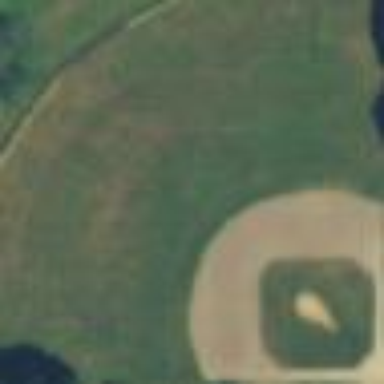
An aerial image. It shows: Baseball pitch for leisure and sports activities.